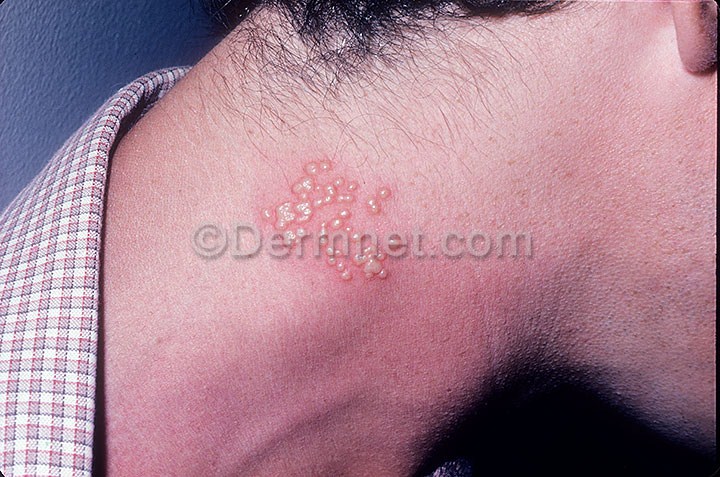
Disease: Warts Molluscum and other Viral Infections